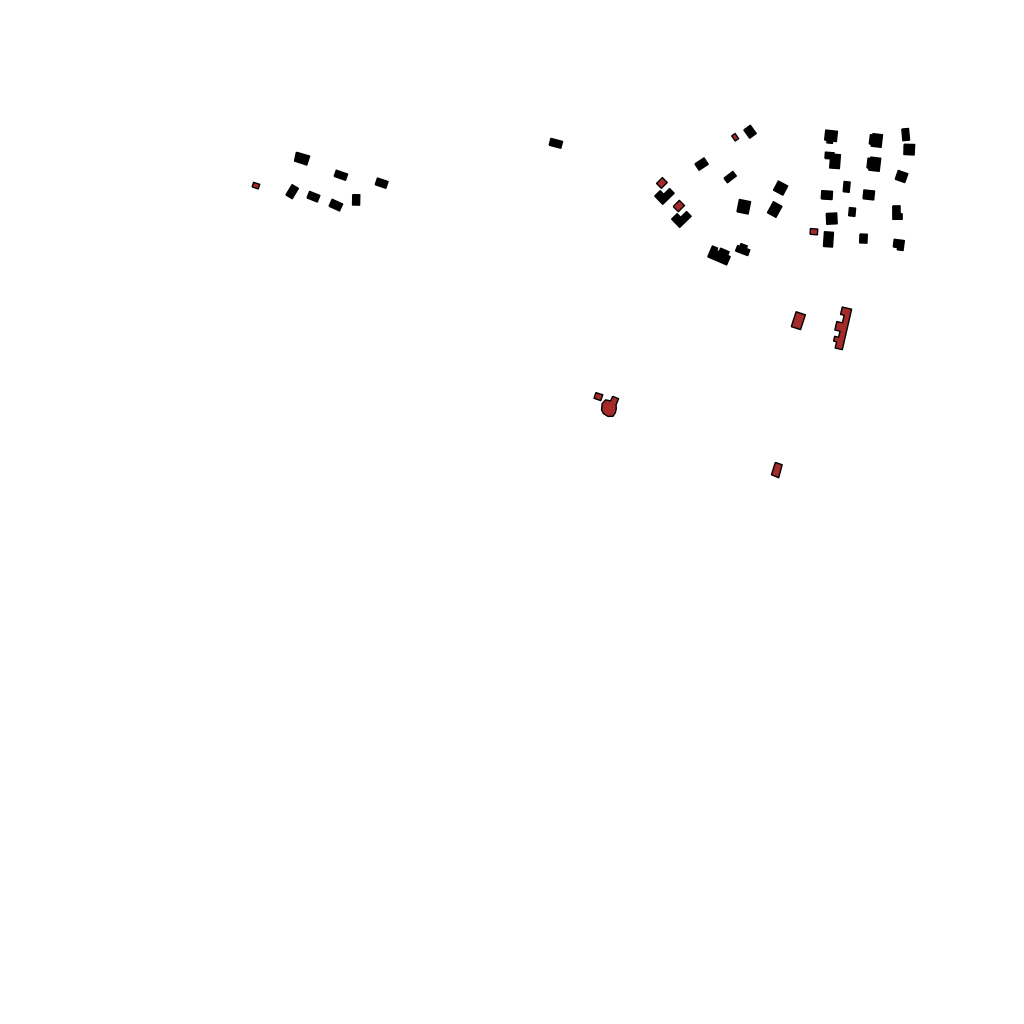
Tags: overhead vector_map, recreation, residential, individual_rise, density_1, Building, Facility, 1.0 km²